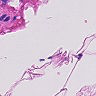
Metastatic tissue present: no